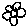
Label: flower